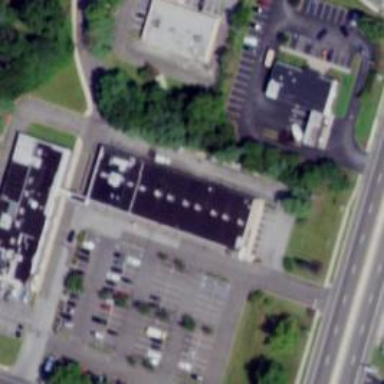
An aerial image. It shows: Pharmacy providing healthcare services.